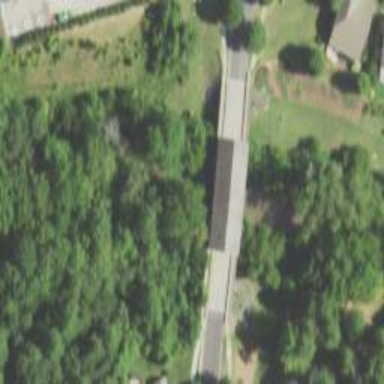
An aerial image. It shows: Covered bridge on residential road.